Interaction volume radius: 5 \u00c5
Interaction volume height: 15 \u00c5
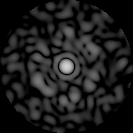
Disorder parameter: 0.8985